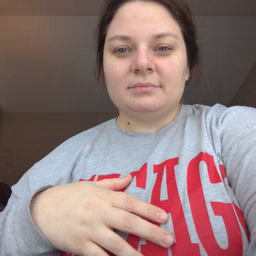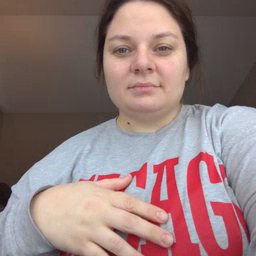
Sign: finish